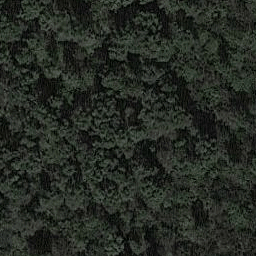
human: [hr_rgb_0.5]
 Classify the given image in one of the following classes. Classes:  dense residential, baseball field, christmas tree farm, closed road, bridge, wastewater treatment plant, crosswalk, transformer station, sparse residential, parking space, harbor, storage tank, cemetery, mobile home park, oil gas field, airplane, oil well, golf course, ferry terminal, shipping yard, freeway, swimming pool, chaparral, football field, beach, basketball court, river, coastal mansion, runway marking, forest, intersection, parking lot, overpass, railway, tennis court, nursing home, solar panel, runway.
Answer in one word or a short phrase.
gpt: forest